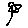
Label: flower